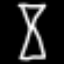
Label: hourglass